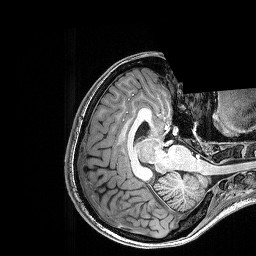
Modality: T1w
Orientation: axial